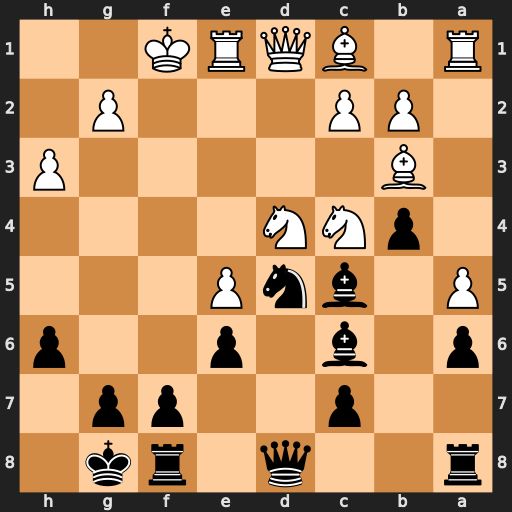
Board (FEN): r2q1rk1/2p2pp1/p1b1p2p/P1bnP3/1pNN4/1B5P/1PP3P1/R1BQRK2
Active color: b
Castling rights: -
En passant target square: -
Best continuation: Qh4 Qg4 Qxg4 hxg4 Bxd4